Field crop: tomato
Growth stage: 1
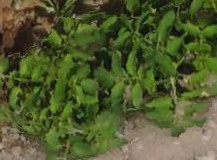
Species: tomato